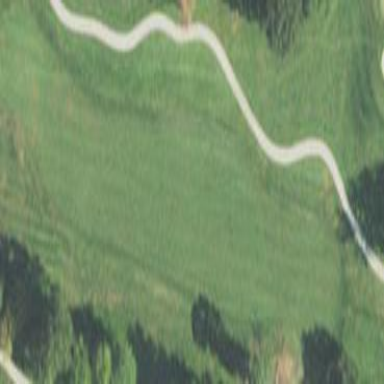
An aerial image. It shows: Golf fairway located in recreation ground. The area is designated for the sport of golf.